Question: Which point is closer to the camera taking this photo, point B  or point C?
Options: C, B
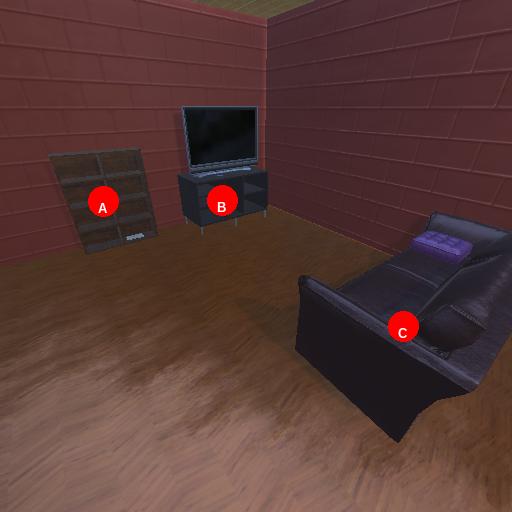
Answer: C